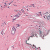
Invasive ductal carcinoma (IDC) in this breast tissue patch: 0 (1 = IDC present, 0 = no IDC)